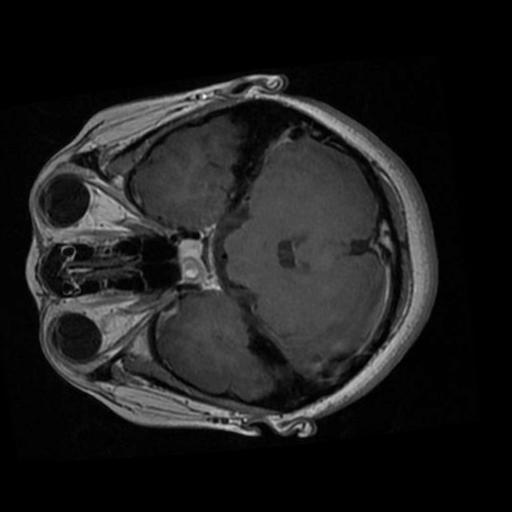
Label: brain_tumor